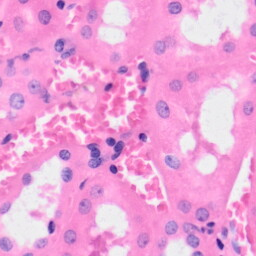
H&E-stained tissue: Kidney